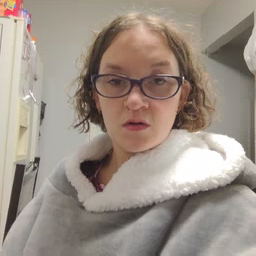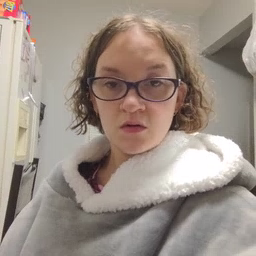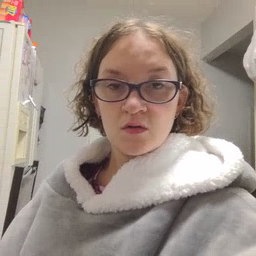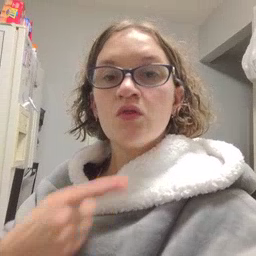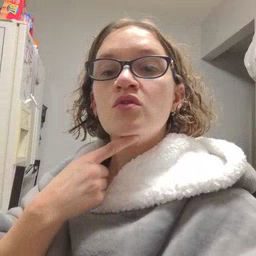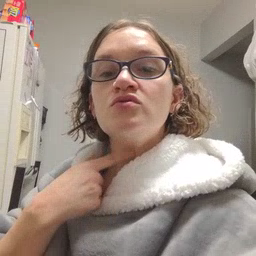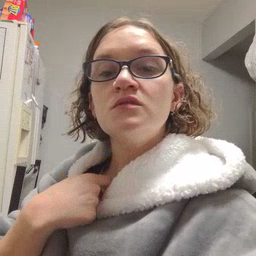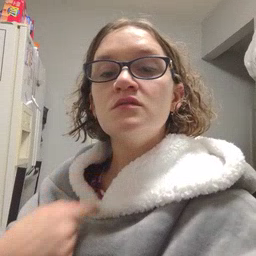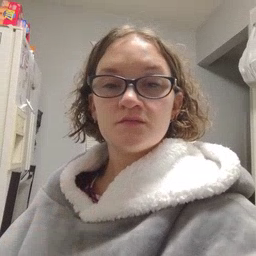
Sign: thirsty